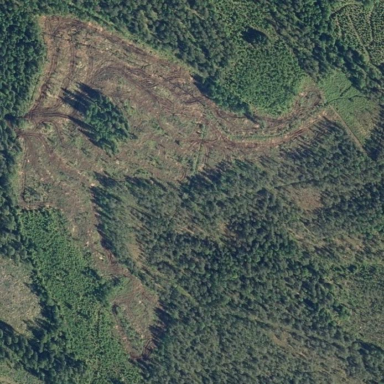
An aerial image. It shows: Clearcut man-made area surrounded by scrub vegetation.